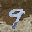
Label: 9